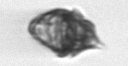
Label: Kryptoperidinium_triquetrum